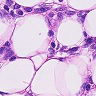
Metastatic tissue present: yes